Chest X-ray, AP view. Patient: 74 years old, sex F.
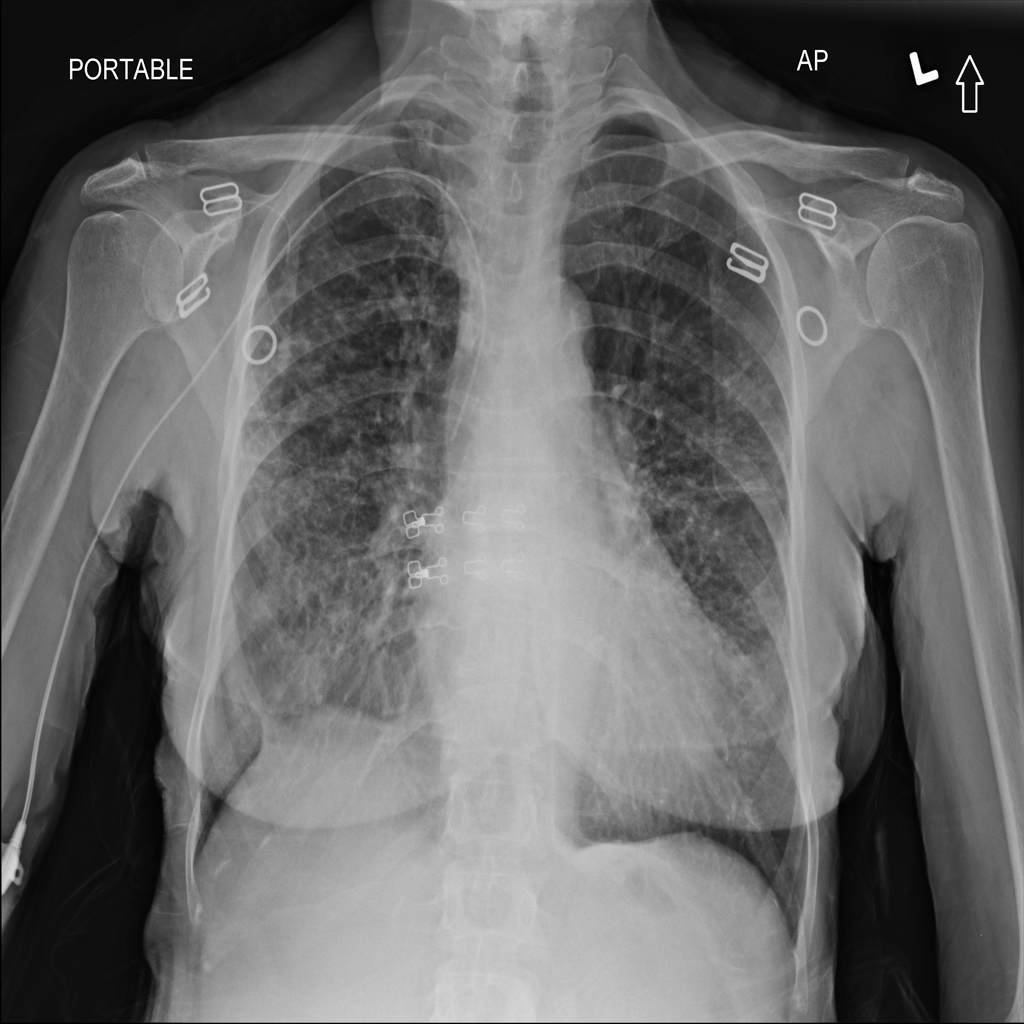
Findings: No Finding